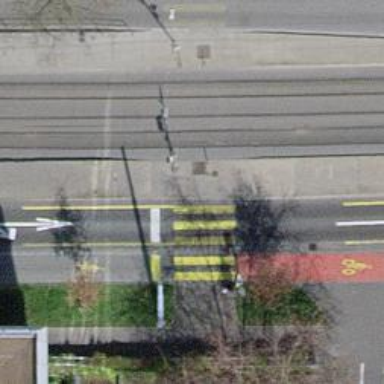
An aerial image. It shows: Road crossing with traffic signals.